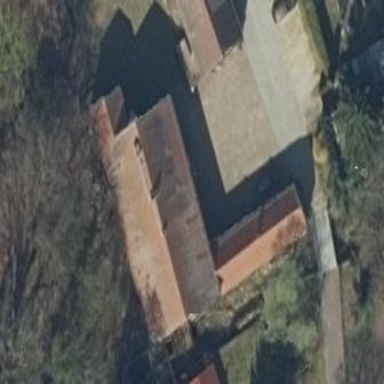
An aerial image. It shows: Museum building.